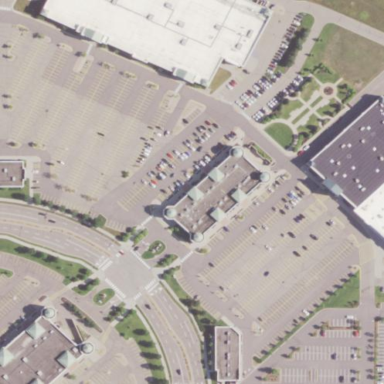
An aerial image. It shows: Retail building.